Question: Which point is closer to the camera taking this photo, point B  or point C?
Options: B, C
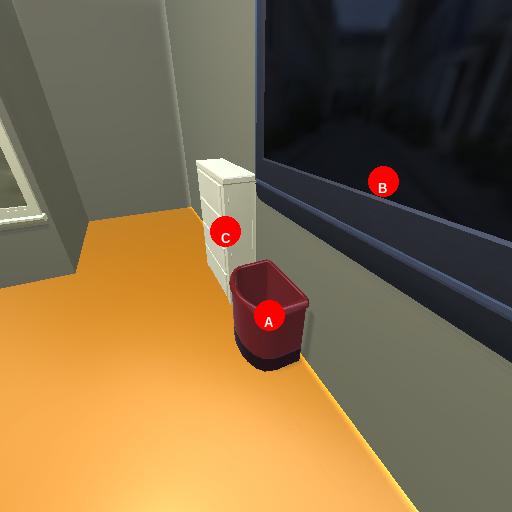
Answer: B